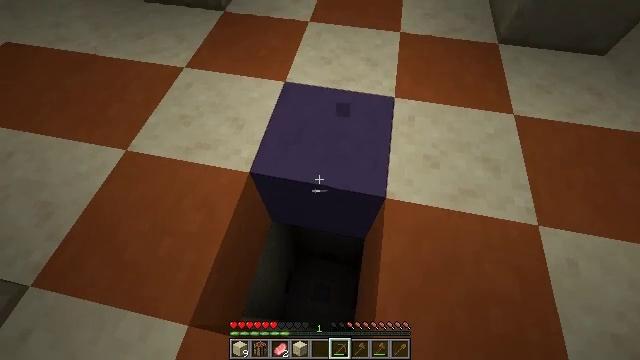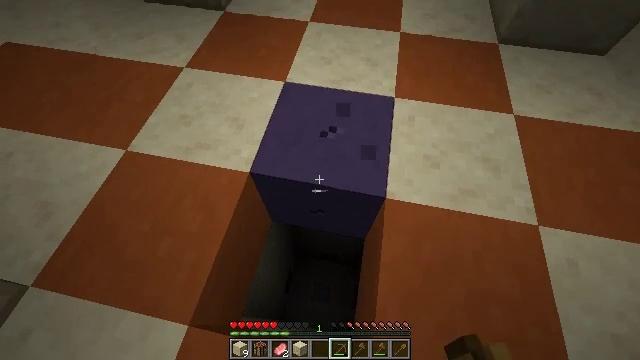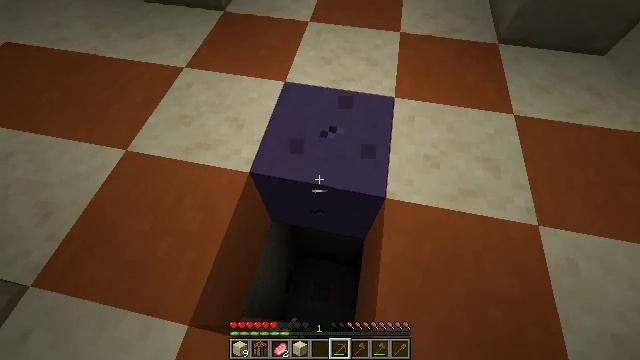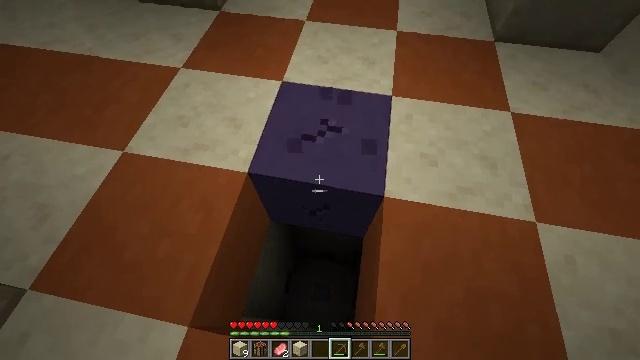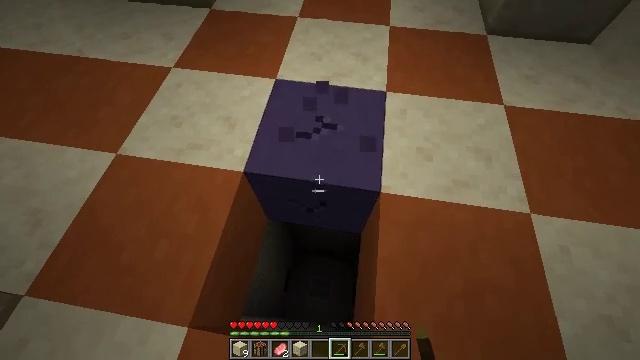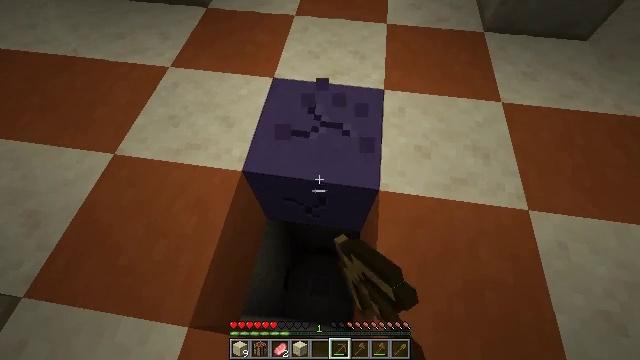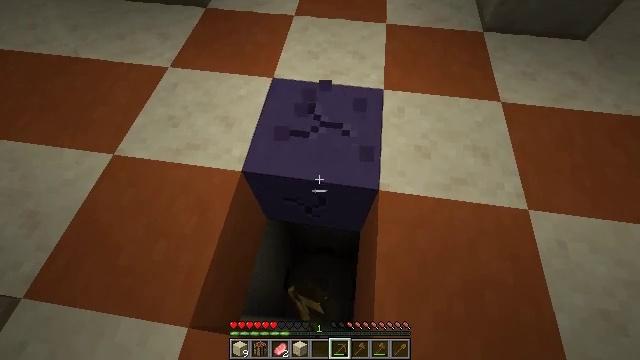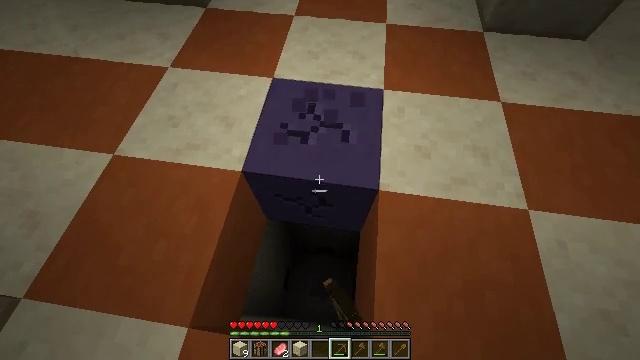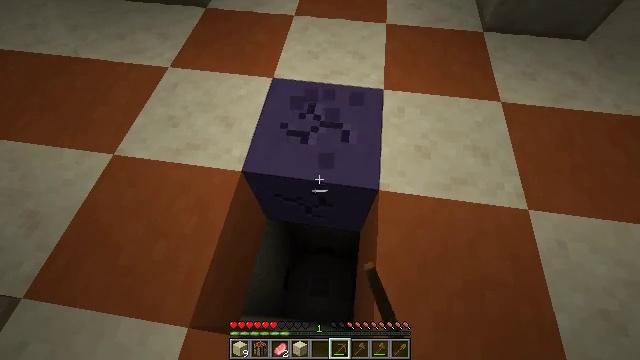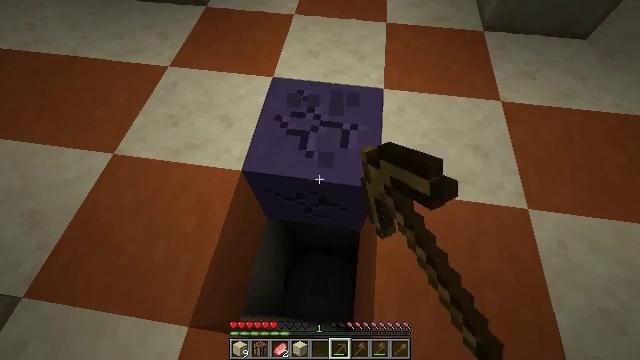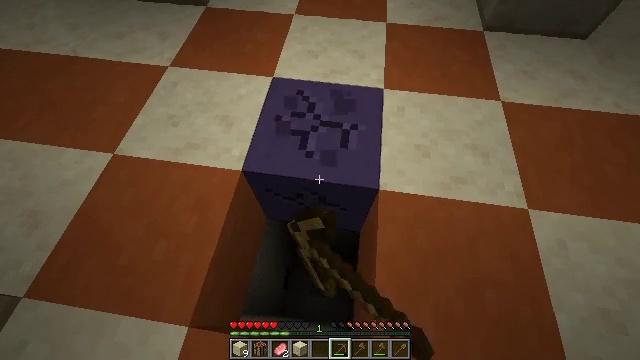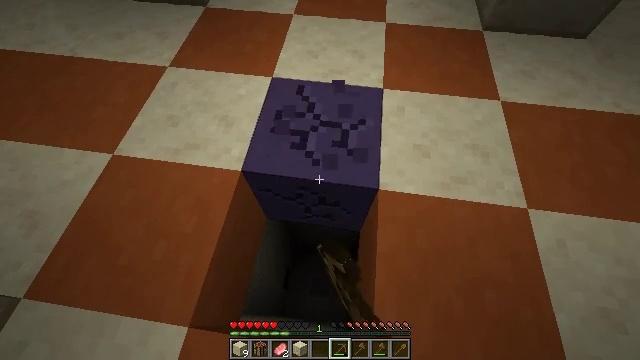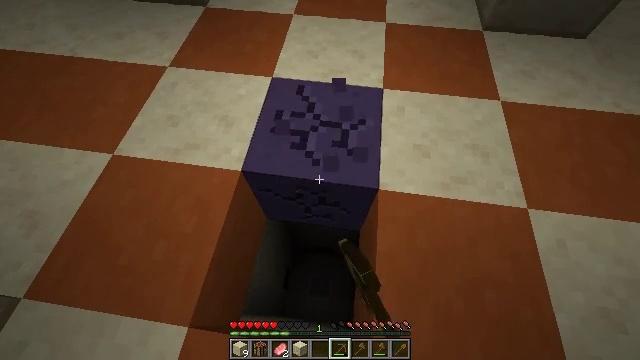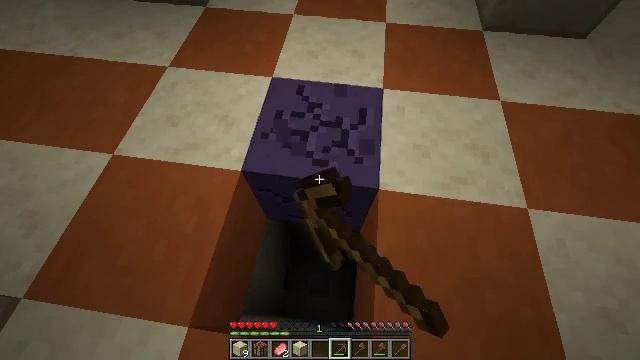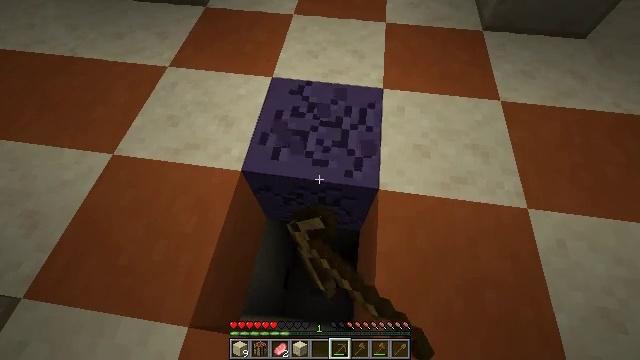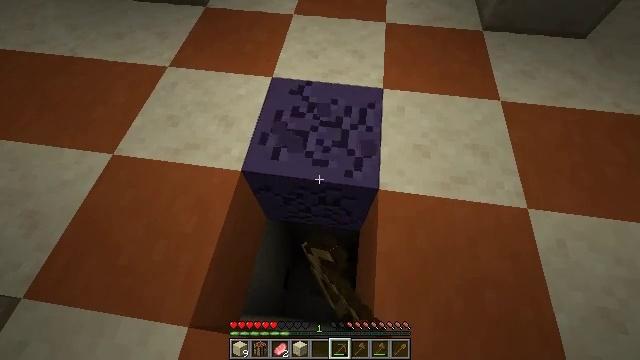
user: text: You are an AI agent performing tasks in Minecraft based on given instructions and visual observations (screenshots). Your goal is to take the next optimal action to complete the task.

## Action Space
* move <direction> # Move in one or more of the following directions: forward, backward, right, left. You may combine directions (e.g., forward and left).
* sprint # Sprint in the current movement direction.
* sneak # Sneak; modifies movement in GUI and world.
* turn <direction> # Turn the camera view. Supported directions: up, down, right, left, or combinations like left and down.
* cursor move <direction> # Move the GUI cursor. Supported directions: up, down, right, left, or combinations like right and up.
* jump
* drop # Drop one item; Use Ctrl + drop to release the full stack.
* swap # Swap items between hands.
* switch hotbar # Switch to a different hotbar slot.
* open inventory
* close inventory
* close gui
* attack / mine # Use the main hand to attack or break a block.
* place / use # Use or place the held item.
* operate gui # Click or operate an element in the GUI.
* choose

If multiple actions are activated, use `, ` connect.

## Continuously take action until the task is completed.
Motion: motion action
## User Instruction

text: Mine blue terracotta.
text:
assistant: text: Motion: attack / mine
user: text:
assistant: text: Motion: attack / mine
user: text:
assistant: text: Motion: attack / mine
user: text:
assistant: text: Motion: turn right, attack / mine
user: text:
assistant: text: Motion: attack / mine
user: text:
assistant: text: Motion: attack / mine
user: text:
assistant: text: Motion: attack / mine
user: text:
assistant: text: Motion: attack / mine
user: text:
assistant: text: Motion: attack / mine
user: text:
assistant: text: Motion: attack / mine
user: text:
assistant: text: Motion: attack / mine
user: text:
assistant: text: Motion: attack / mine
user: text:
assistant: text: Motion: attack / mine
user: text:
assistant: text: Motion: attack / mine
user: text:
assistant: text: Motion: attack / mine
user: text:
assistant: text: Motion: attack / mine
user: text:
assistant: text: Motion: attack / mine
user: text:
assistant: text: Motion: attack / mine
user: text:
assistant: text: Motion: attack / mine
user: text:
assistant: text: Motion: attack / mine
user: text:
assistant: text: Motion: attack / mine
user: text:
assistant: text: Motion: attack / mine
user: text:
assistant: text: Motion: attack / mine
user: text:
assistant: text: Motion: attack / mine